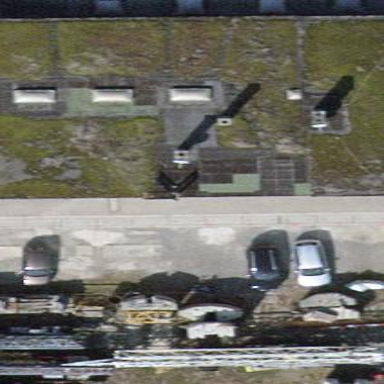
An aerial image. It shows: Industrial building.